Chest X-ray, PA view. Patient: 44 years old, sex M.
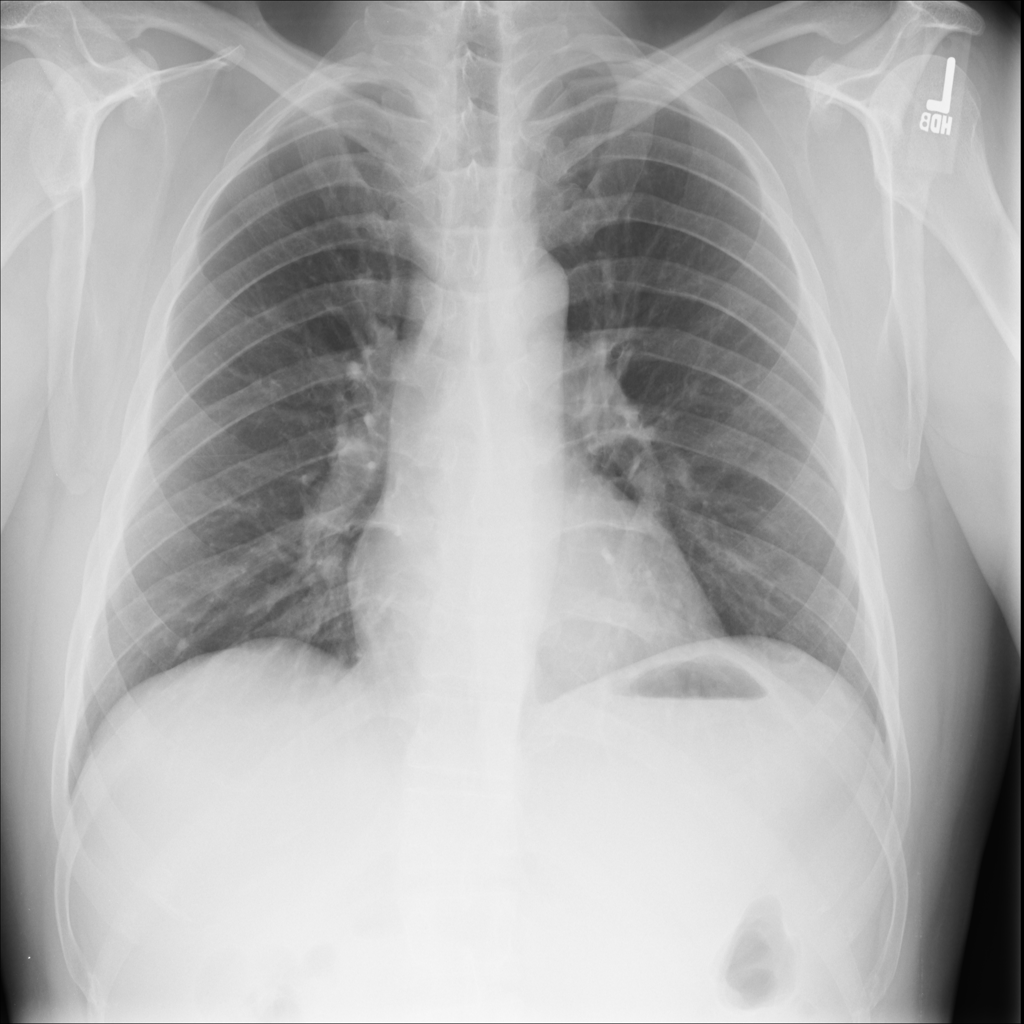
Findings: No Finding